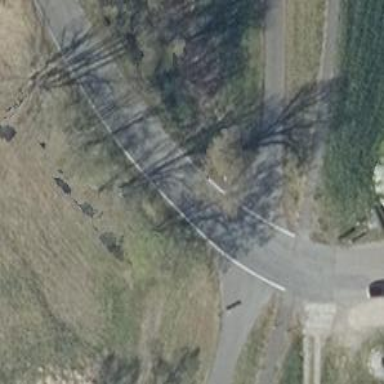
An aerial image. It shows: Unclassified road with asphalt surface.